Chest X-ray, PA view. Patient: 22 years old, sex M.
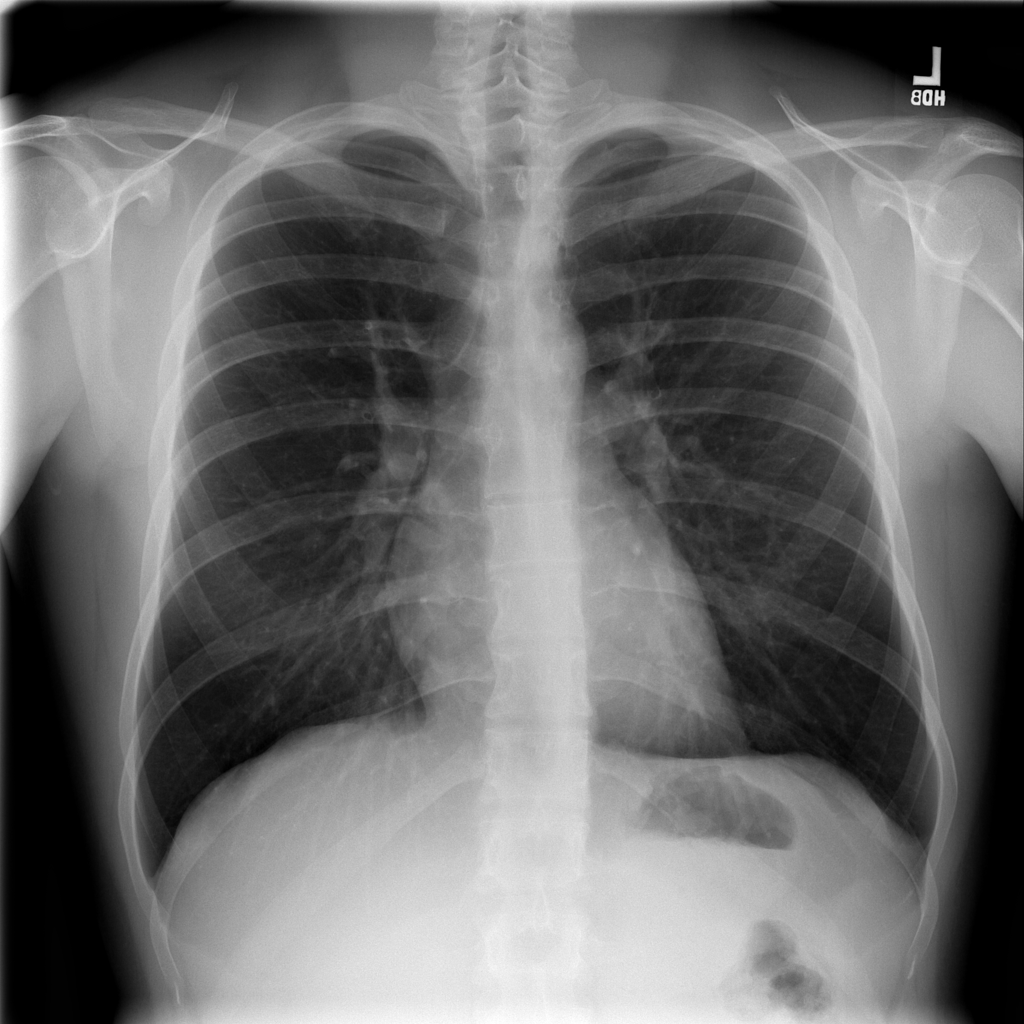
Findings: No Finding